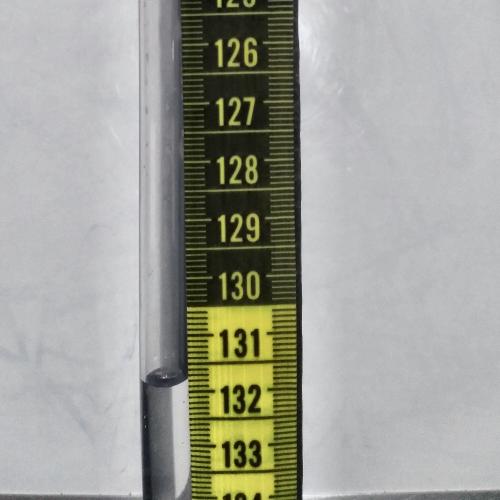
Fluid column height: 131.8 cm